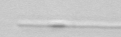
Label: Leptocylindrus